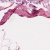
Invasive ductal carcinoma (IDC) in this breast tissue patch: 1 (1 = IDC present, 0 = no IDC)